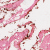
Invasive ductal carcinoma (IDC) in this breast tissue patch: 0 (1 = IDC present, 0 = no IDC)